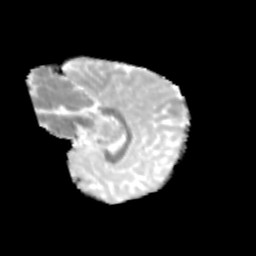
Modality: MD
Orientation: sagittal
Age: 9
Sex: female
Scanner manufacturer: siemens
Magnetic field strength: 3 T
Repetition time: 3.8 s
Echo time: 0.07 s